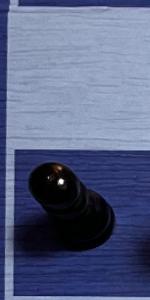
Label: Pawn_Black